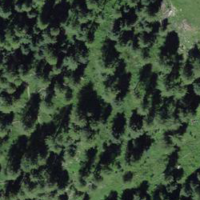
EUNIS habitat code: 43
Species observed at this site:
Ranunculus platanifolius